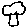
Label: tree